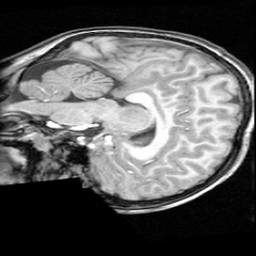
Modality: T1w
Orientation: sagittal
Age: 9
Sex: male
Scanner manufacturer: ge
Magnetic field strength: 1.5 T
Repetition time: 0.03333 s
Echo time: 0.008 s